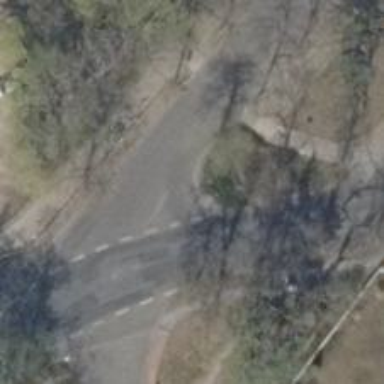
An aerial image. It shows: Road with "give way" sign.